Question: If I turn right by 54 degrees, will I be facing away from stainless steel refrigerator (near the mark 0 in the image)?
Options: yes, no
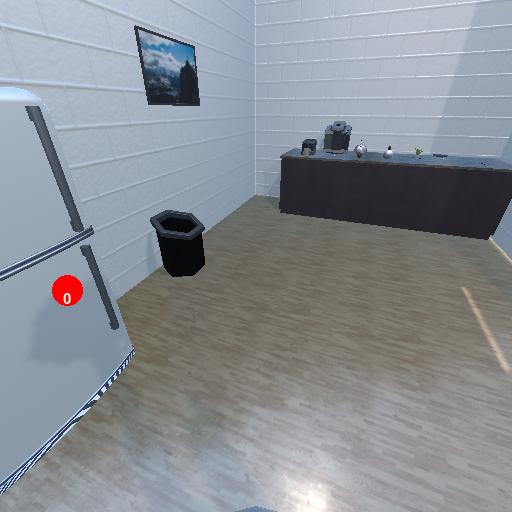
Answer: yes